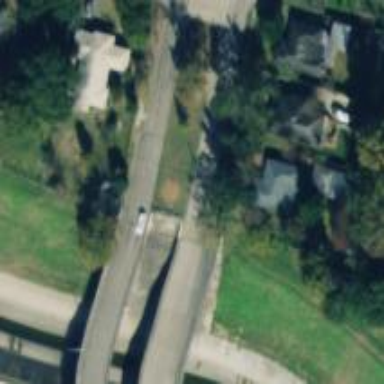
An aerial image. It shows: Secondary road with bridge.